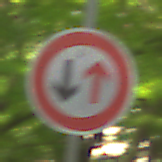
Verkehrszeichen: VorrangDesGegenverkehrs
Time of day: MorningAfternoon
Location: Outdoor (RoadRail)
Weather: Clear
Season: NotSpecified
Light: Natural